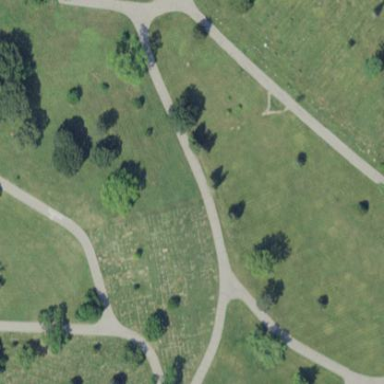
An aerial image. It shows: Sector within cemetery.